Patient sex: F
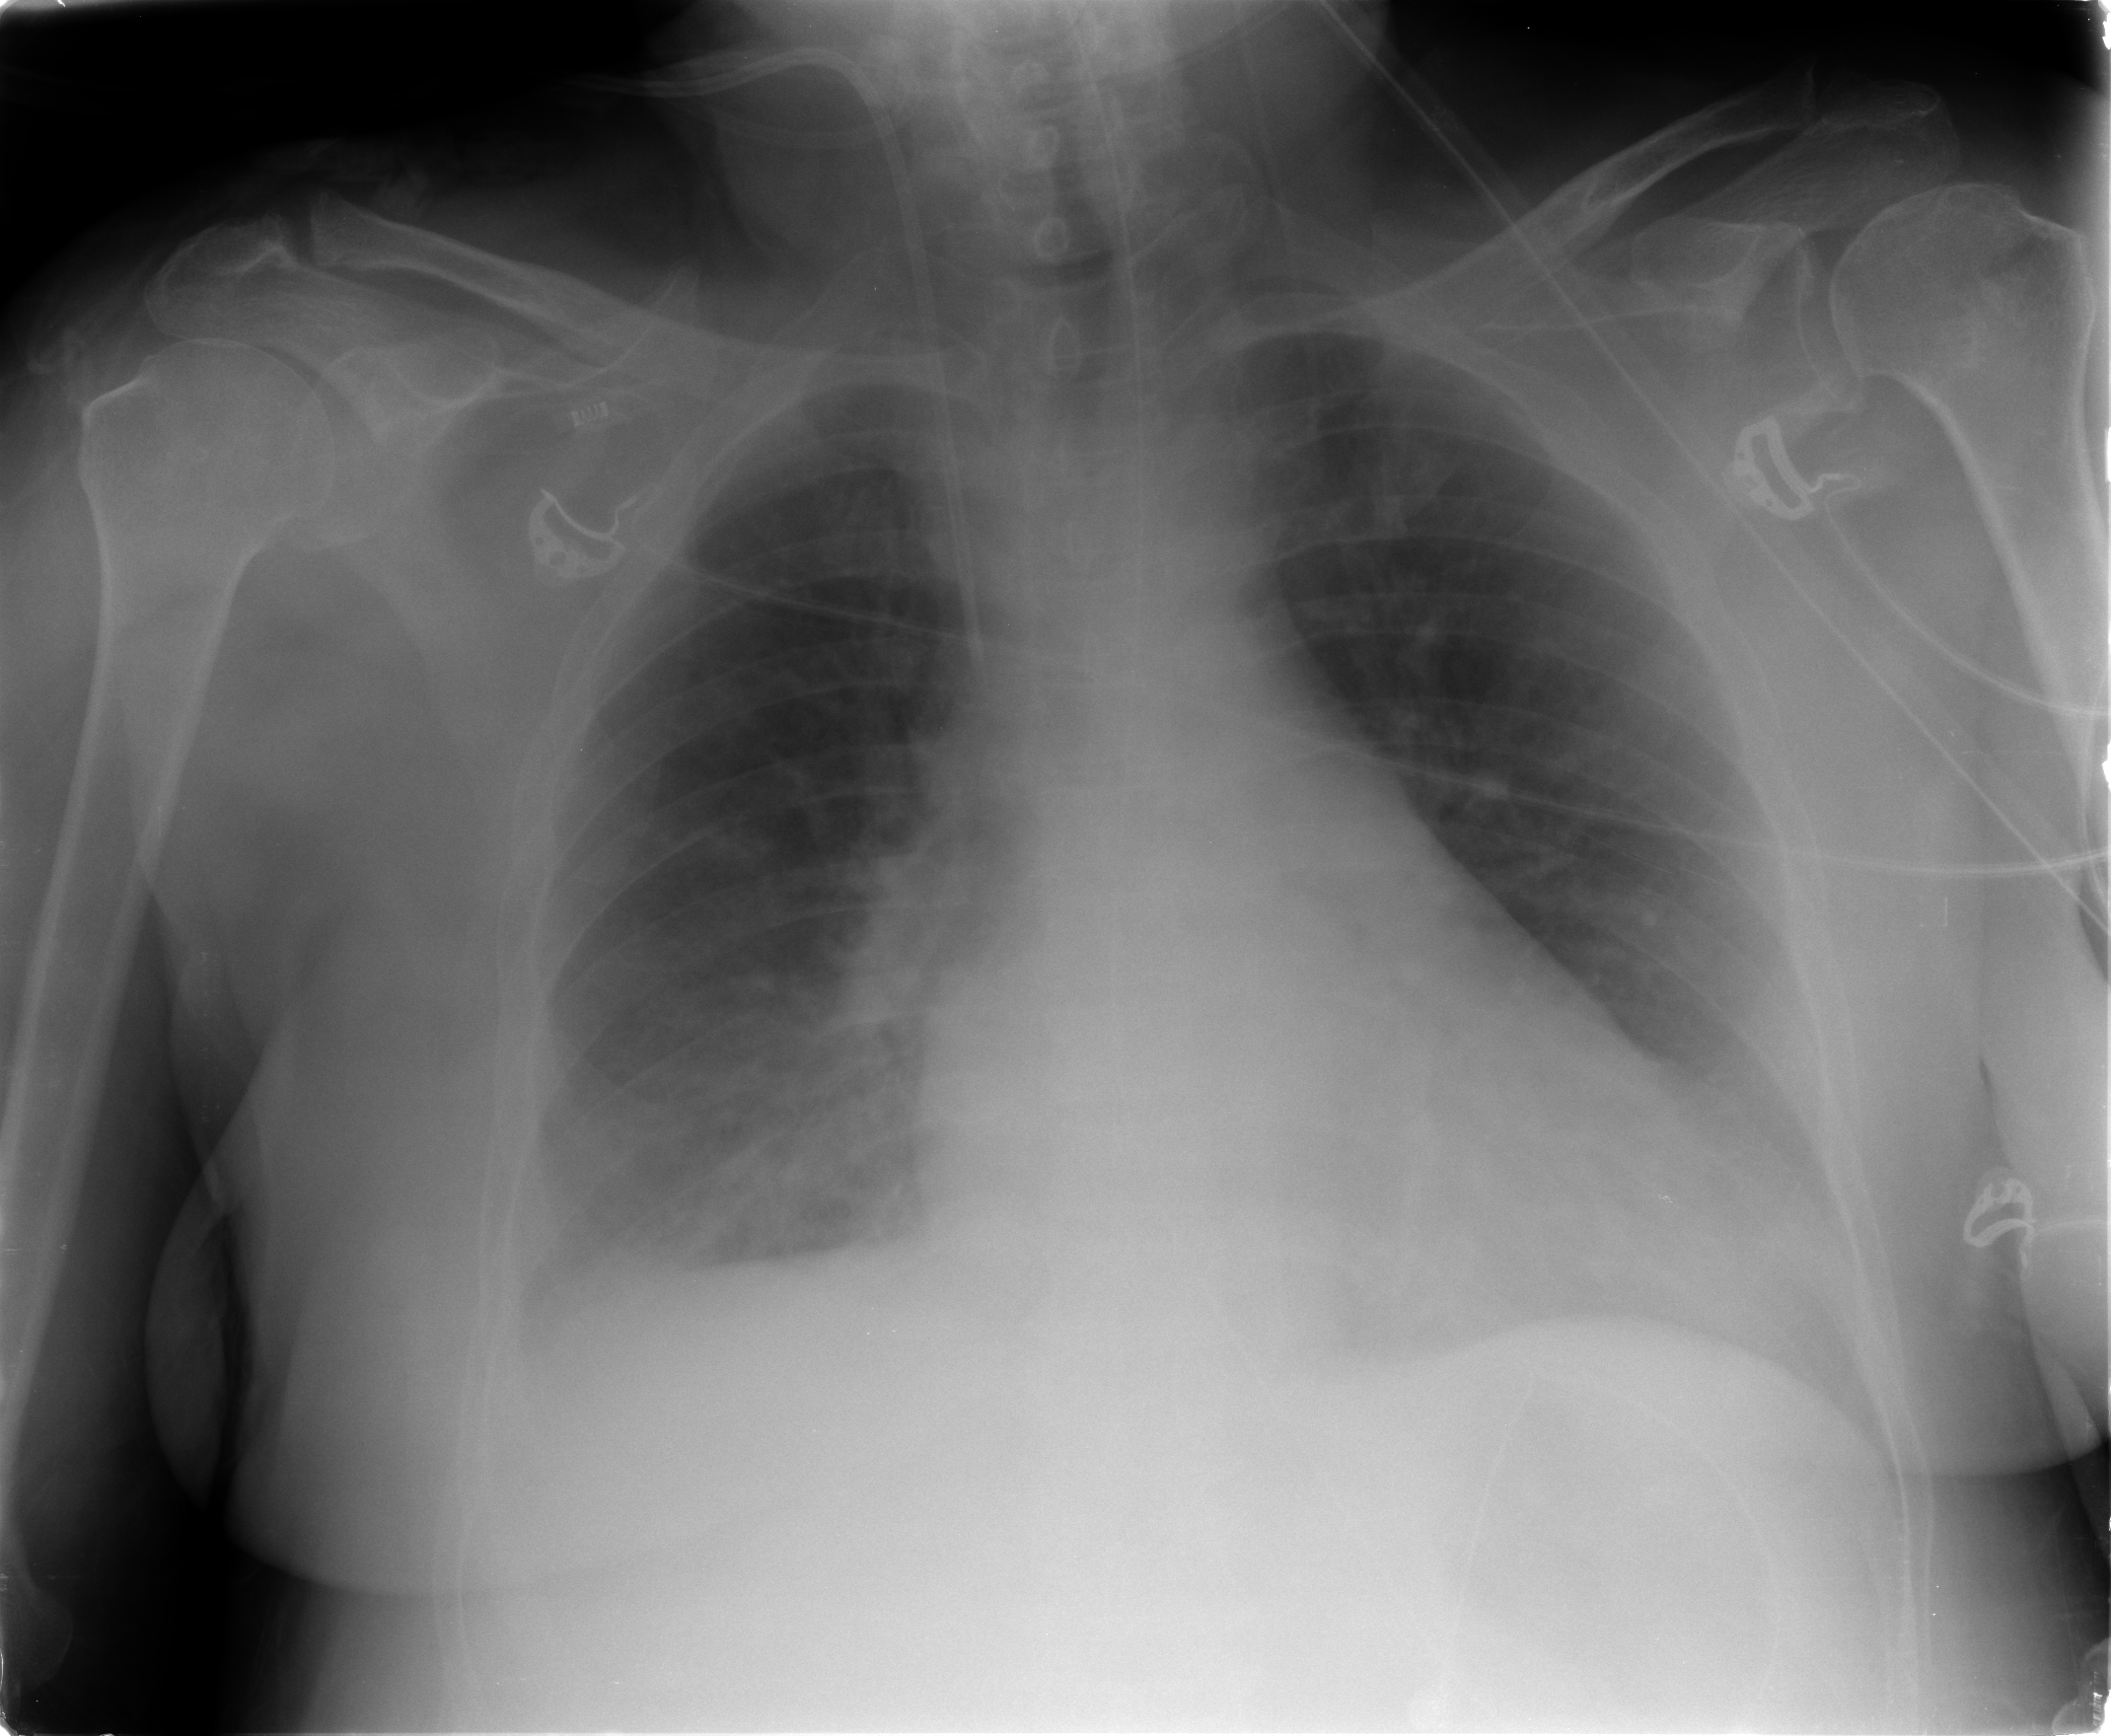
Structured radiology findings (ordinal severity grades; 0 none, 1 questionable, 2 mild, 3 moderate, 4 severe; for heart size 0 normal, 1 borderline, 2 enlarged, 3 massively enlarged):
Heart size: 0
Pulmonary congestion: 2
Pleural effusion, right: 2
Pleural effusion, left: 2
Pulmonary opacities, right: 2
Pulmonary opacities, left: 0
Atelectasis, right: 2
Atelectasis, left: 2